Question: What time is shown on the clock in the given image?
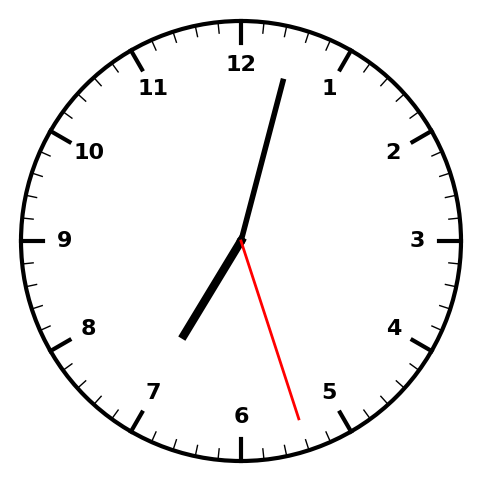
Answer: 07:02:27